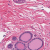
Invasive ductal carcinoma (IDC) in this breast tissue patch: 0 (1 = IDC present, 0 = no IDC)